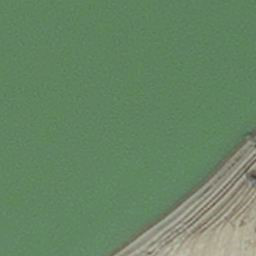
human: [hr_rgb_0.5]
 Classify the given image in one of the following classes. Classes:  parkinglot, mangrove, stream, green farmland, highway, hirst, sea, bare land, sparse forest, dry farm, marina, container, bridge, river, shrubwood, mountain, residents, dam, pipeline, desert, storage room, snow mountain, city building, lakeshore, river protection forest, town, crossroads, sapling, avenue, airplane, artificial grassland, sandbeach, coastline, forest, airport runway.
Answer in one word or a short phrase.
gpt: hirst